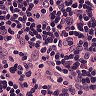
Metastatic tissue present: no